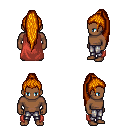
a pixel art fantasy rpg character, male body template, human, dark skin, maroon cape, metal pants, dark blonde extra-long topknot hairstyle, four views (front, back, left, right), 2x2 character sprite sheet, small pixel art, hard edges, no anti-aliasing